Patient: sex F, age 36
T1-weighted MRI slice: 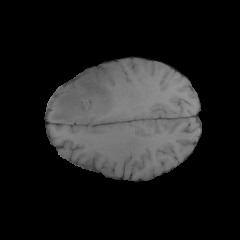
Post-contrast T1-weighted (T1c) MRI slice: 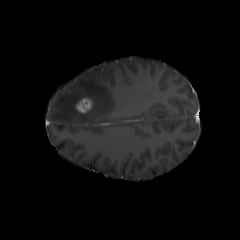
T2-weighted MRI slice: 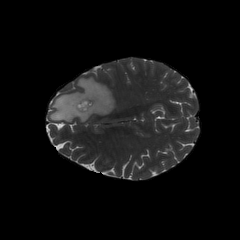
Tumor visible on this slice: yes
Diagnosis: Glioblastoma, IDH-wildtype
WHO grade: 4